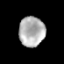
Tissue: prostate
Cell type: T cells
Senescence score: 0.3088
Nuclear area (px): 762
Mean DAPI intensity: 176.957